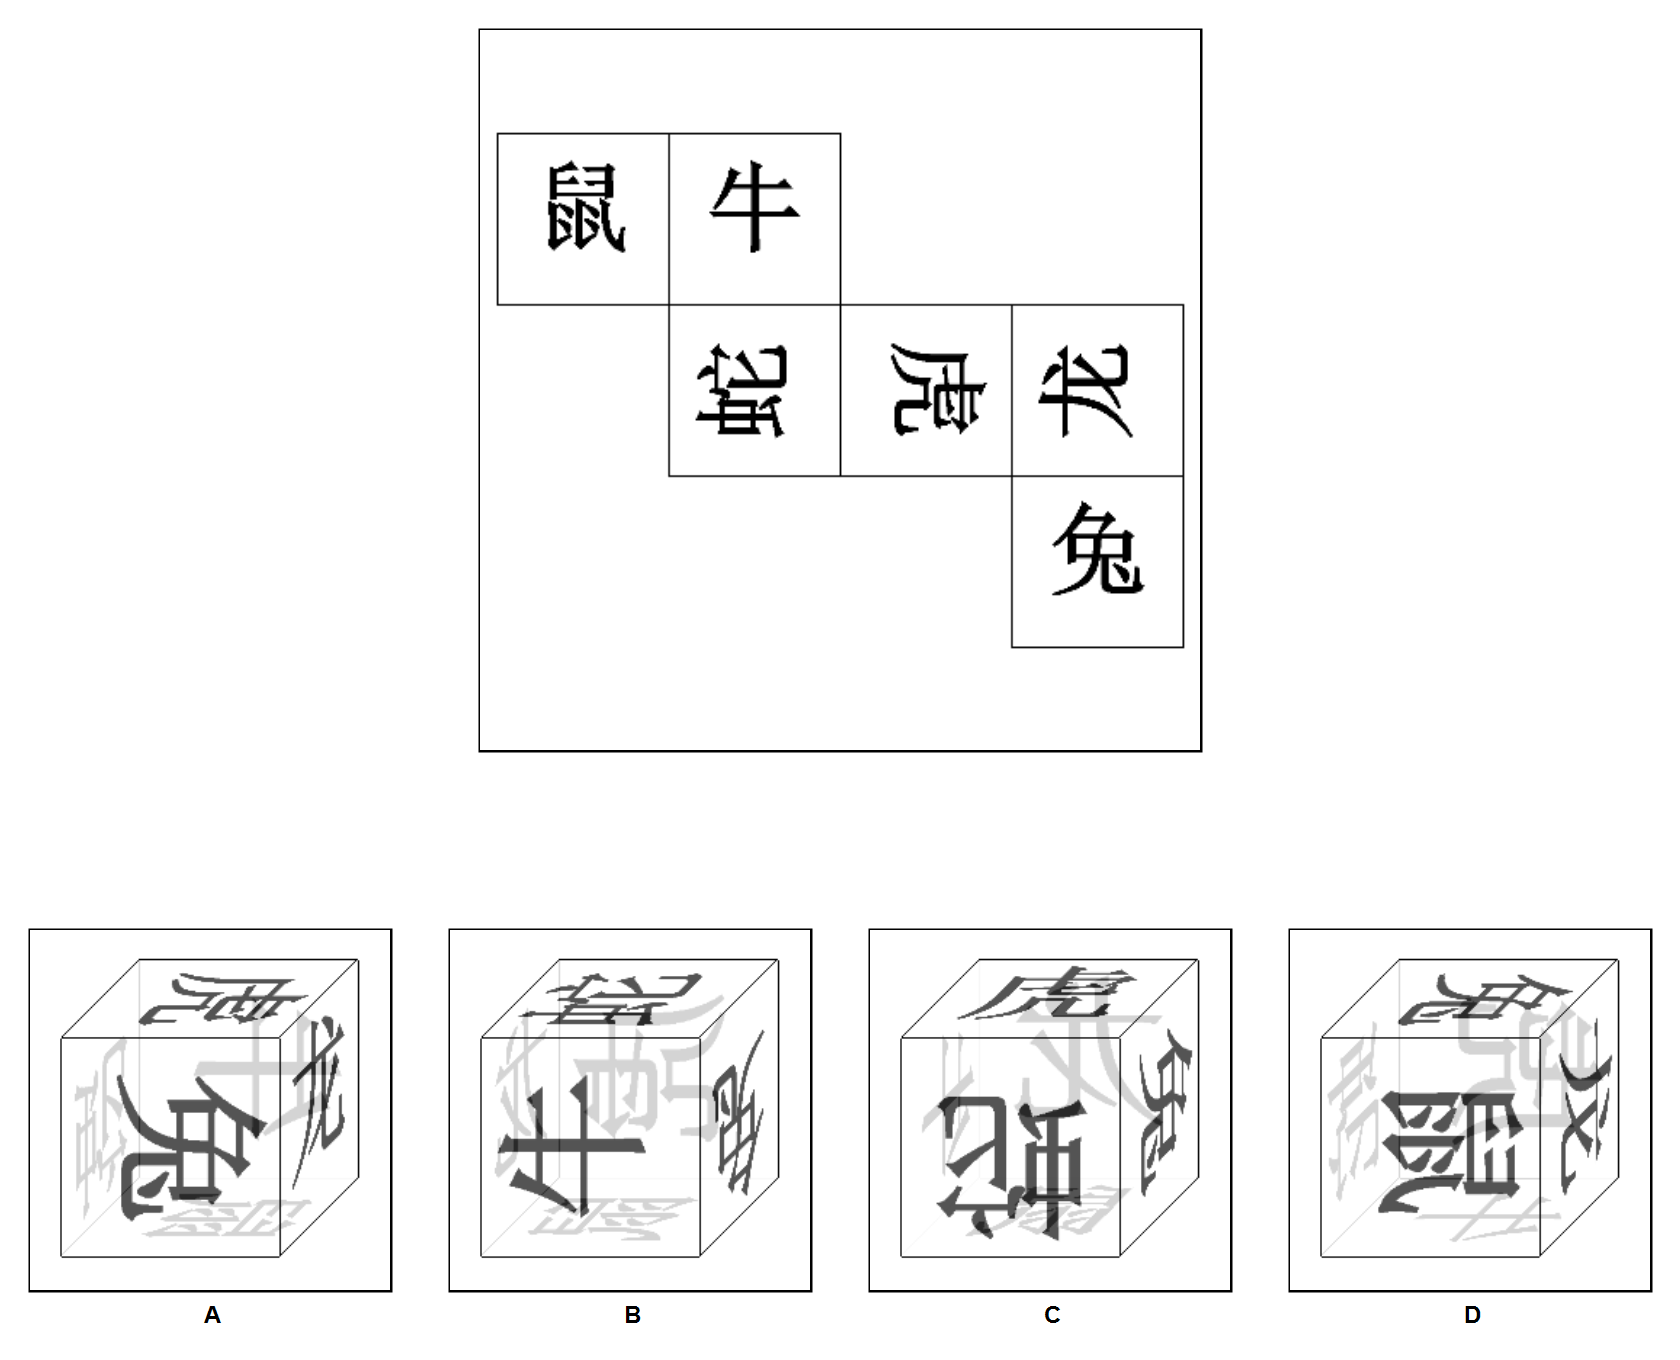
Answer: B